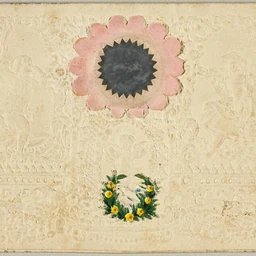
Title: Be Mine Dear Maid (Valentine)
Caption: be mine dear maid (valentine), valentine, paper (fiber product), prints and drawing, paper, a work made of collaged elements on embossed cream wove paper, drawing and watercolor, prints and drawings, art institute of chicago